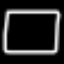
Label: square